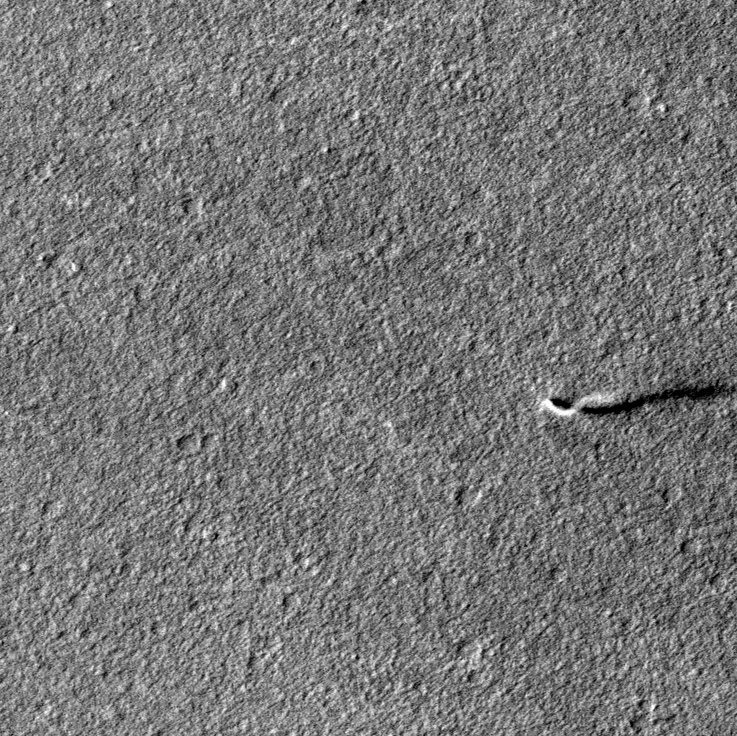
Label: dustdevil